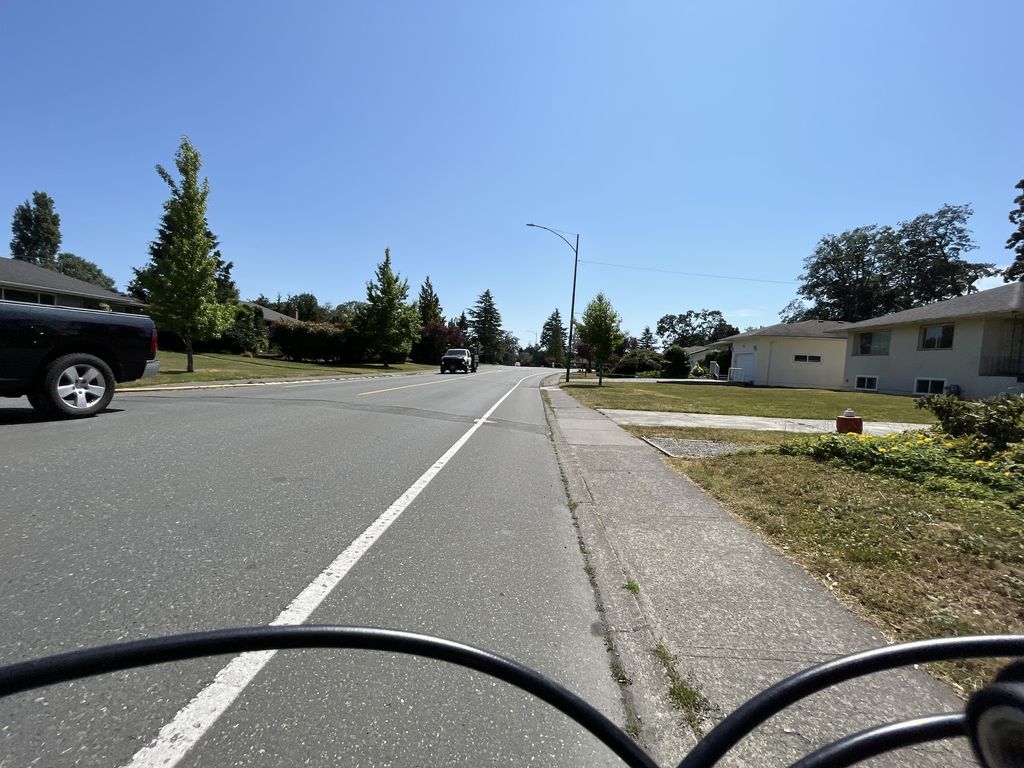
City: victoria